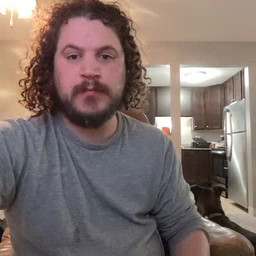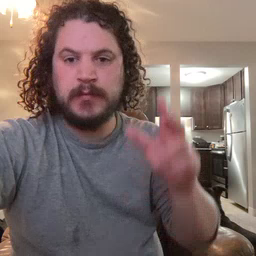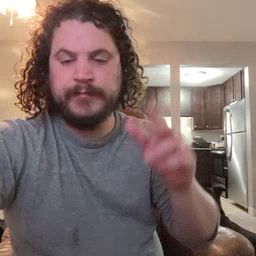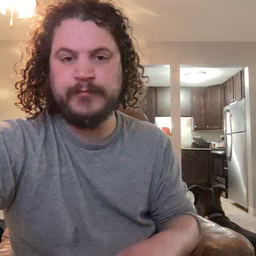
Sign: lion